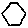
Label: hexagon